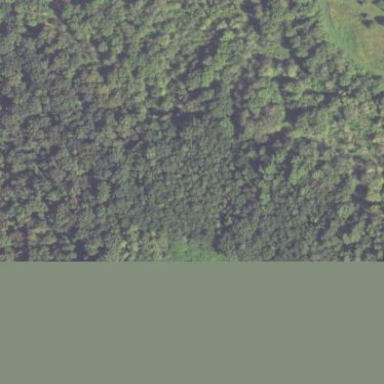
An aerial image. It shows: Deciduous woodland area.